Interaction volume radius: 5 \u00c5
Interaction volume height: 10 \u00c5
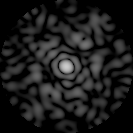
Disorder parameter: 0.8875